Field crop: maize
Growth stage: 2
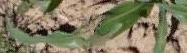
Species: maize